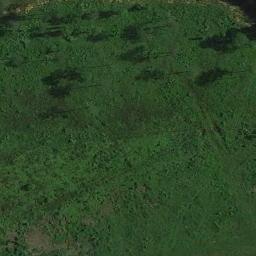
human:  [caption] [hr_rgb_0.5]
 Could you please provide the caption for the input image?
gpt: Some trees are on the meadow .

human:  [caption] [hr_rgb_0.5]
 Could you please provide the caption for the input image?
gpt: There are some trees on the meadow .

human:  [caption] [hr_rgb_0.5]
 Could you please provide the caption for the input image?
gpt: The grass is flanked by lush woods .

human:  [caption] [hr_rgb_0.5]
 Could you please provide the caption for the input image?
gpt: There are some green bushes on the green meadow .

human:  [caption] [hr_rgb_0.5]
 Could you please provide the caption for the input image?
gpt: This meadow has dense grasses and some trees and part of the meadow is relatively sparse .